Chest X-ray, PA view. Patient: 38 years old, sex F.
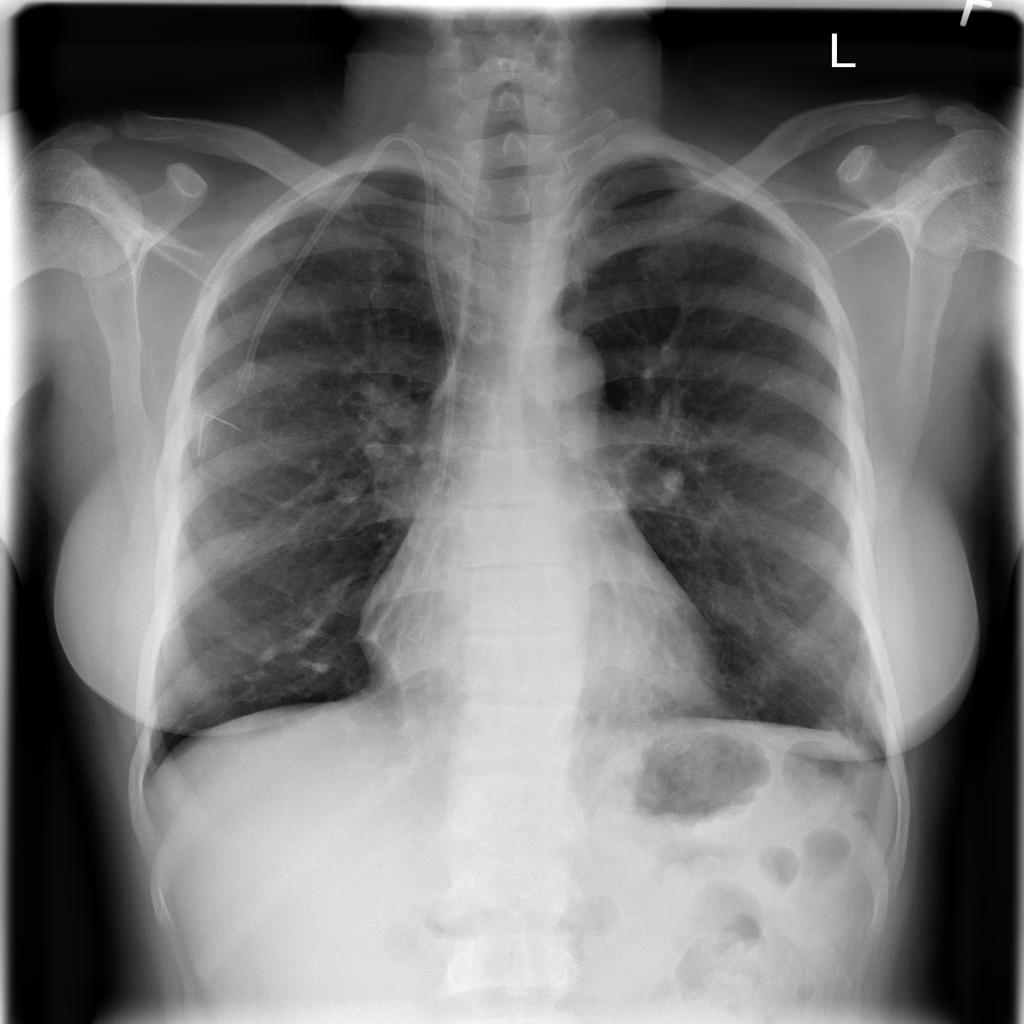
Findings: Cardiomegaly, Infiltration